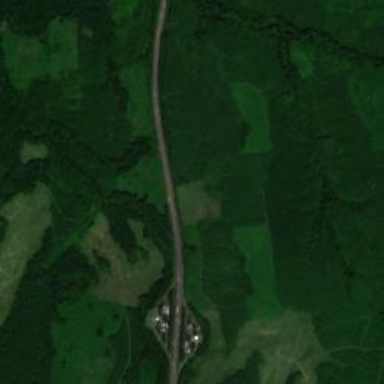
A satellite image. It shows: Motorway junction.